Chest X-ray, AP view. Patient: 32 years old, sex M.
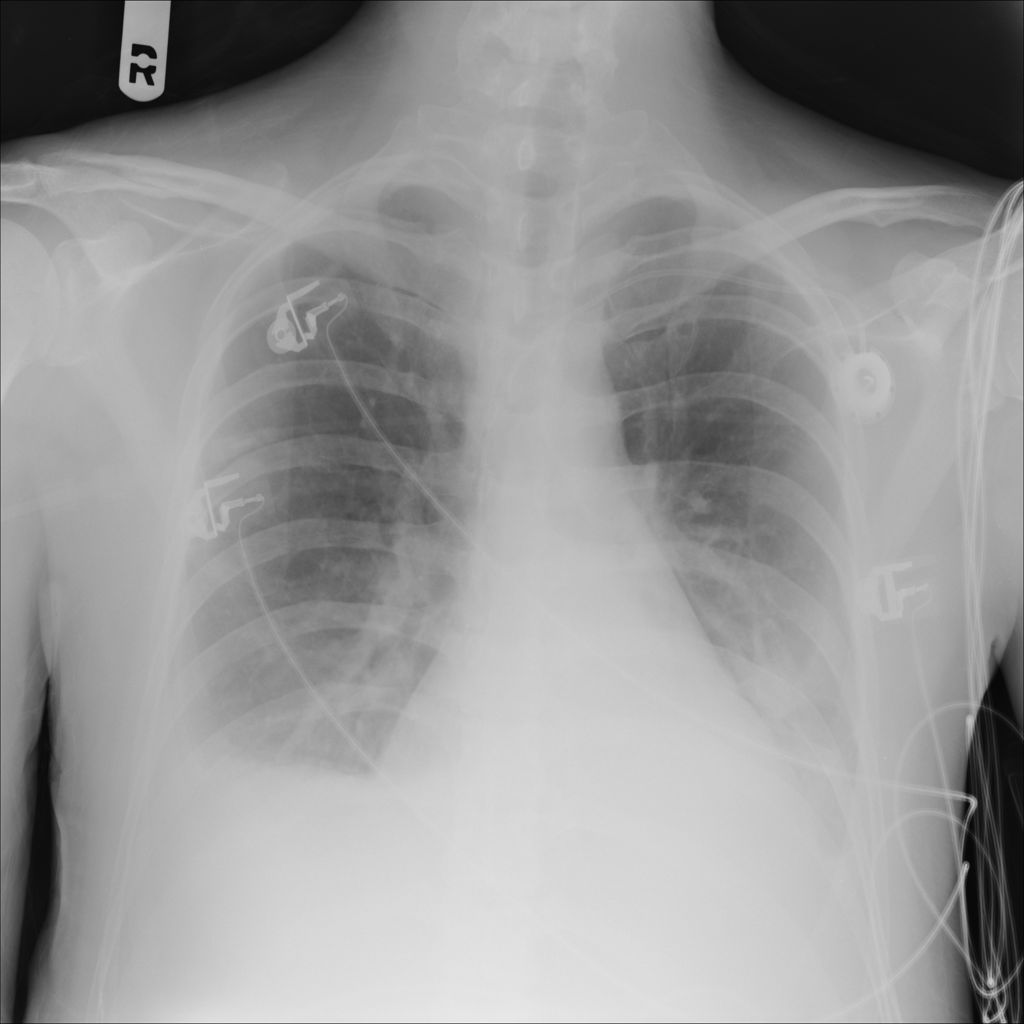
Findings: Atelectasis, Effusion, Infiltration